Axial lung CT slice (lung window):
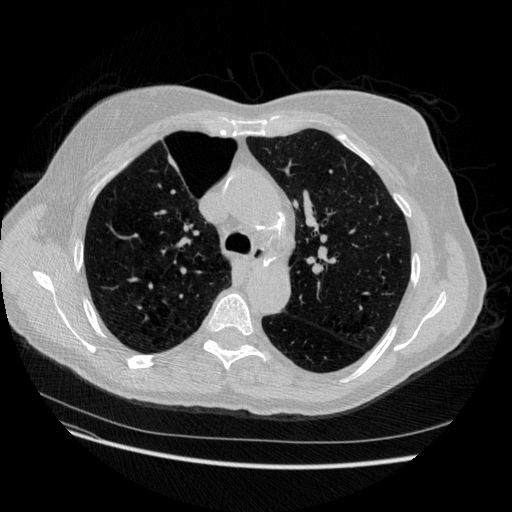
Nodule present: no